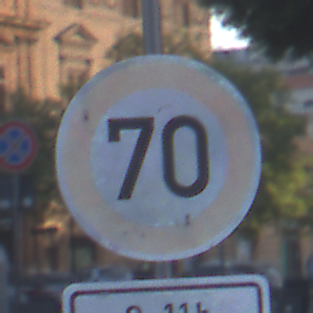
Verkehrszeichen: Geschwindigkeit70
Zusatzzeichen unten: ZeitangabenOhneBeschraenkungAufWochentage2
Umgebung: Outdoor, Urban
Tageszeit: SunriseSunset
Wetter: PartlyCloudy
Licht: Natural
Jahreszeit: NotSpecified
Kontrast: LowContrast